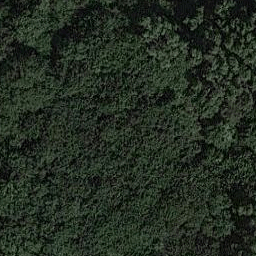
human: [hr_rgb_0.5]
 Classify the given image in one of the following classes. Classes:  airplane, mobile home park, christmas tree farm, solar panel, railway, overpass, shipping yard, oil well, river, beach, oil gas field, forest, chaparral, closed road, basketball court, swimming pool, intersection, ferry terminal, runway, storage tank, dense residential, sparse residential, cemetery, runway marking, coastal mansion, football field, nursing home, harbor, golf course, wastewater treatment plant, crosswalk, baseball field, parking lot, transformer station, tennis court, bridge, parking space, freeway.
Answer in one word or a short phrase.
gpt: forest